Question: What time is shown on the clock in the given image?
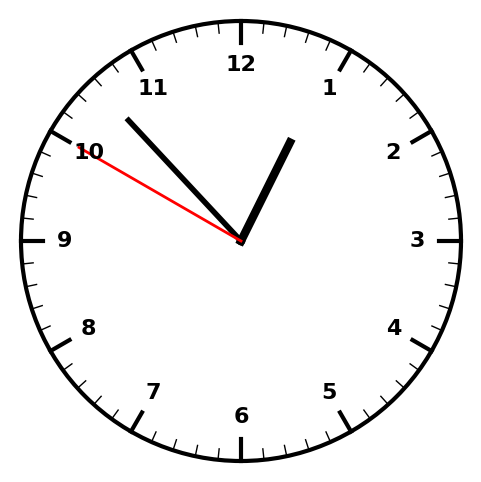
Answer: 12:52:50